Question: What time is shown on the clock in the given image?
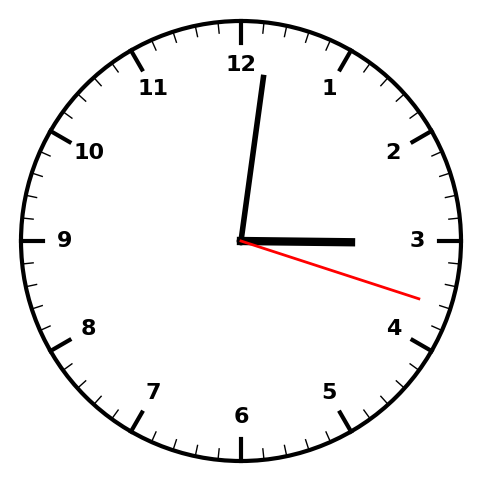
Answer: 03:01:18